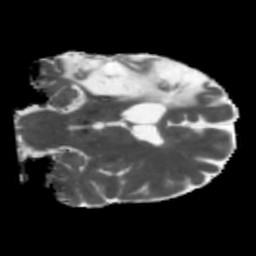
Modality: MD
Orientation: coronal
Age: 49
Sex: male
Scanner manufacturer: siemens
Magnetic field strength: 3 T
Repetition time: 5.47 s
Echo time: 0.0854 s